Question: Could someone help to understand why this code is not processing ALL the images? or how to make sure that it processed all the images? Please see what happened when I printed out features and labels:
'''
def extract_features(list_images):
nb_features = 2048
features = np.empty((len(list_images),nb_features))
labels = []
create_graph()
with tf.Session() as sess:
next_to_last_tensor = 'sess.graph.get_tensor_by_name('pool_3:0')'
for ind, image in enumerate(list_images):
if (ind%100 == 0):
print('Processing %s...' % (image))
if not gfile.Exists(image):
tf.logging.fatal('File does not exist %s', image)
image_data = gfile.FastGFile(image, 'rb').read()
predictions = sess.run(next_to_last_tensor,
{'DecodeJpeg/contents:0': image_data})
features[ind,:] = np.squeeze(predictions)
labels.append(re.split('_\d+',image.split('/')[1])[0])
return features, labels
'''
As you see below In [11]: "Processing images/Young-Bengal-tiger.jpg..." it seems that the LOOP only proccesed ONE image.
'''
In [11]: features,labels = extract_features(list_images)
'''
.
W tensorflow/core/framework/op_def_util.cc:332] Op BatchNormWithGlobalNormalization is deprecated. It will cease to work in GraphDef version 9. Use tf.nn.batch_normalization().
I'm supposed to see something like:
'''
Processing images/baby_shoe_0.jpg...
Processing images/basketball_hoop_0.jpg...
Processing images/bath_spa_0.jpg...
Processing images/binocular_0.jpg...
Processing images/birdcage_0.jpg...
Processing images/birdhouse_0.jpg...
Processing images/boot_0.jpg...
Processing images/cabinet_0.jpg...
Processing images/calculator_0.jpg...
...etc...
'''
Please see image containing:
1. print (features)
2. print (labels)

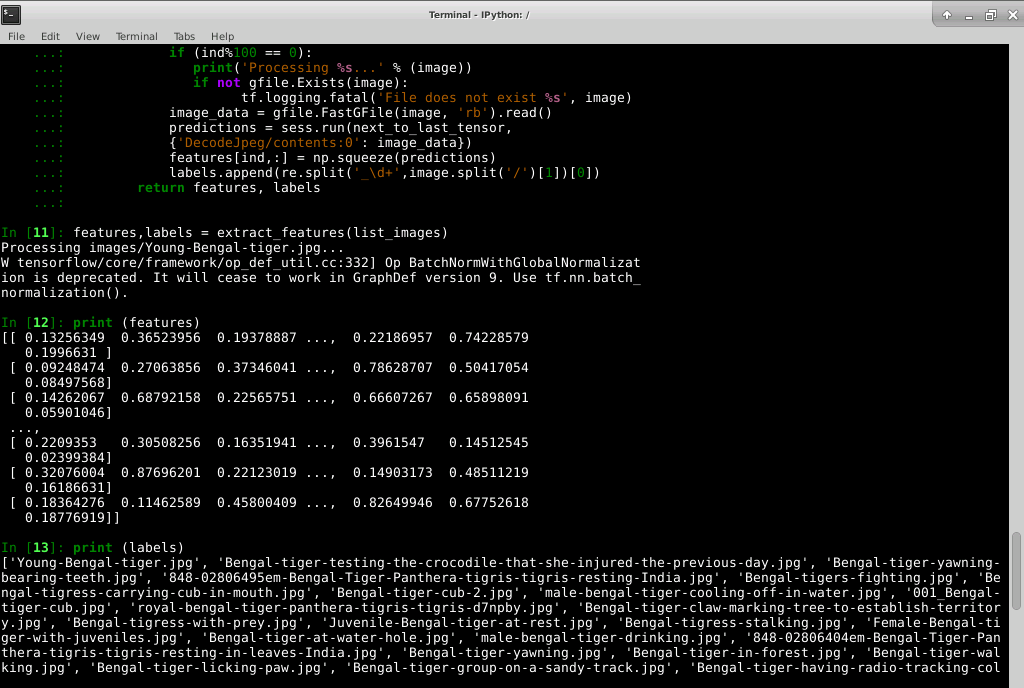
Answer: You've set it to only print 'Processing .....' every 100 images it processes.
Remove the line 'if (ind%100 == 0):' and it should show what you're after assuming the rest of the code works.
Doing the 'if not i % number' thing works really well if there's thousands or millions of records, but for a handful of images there shouldn't be much need.
'''
def extract_features(list_images):
nb_features = 2048
features = np.empty((len(list_images),nb_features))
labels = []
create_graph()
with tf.Session() as sess:
next_to_last_tensor = 'sess.graph.get_tensor_by_name('pool_3:0')'
for ind, image in enumerate(list_images):
print('Processing %s...' % (image))
if not gfile.Exists(image):
tf.logging.fatal('File does not exist %s', image)
image_data = gfile.FastGFile(image, 'rb').read()
predictions = sess.run(next_to_last_tensor,
{'DecodeJpeg/contents:0': image_data})
features[ind,:] = np.squeeze(predictions)
labels.append(re.split('_\d+',image.split('/')[1])[0])
return features, labels
'''